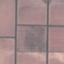
Land use / land cover class: AnnualCrop